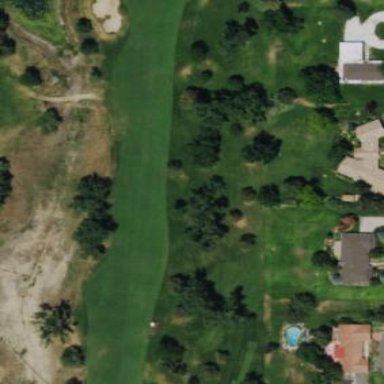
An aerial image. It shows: Golf fairway in the image.